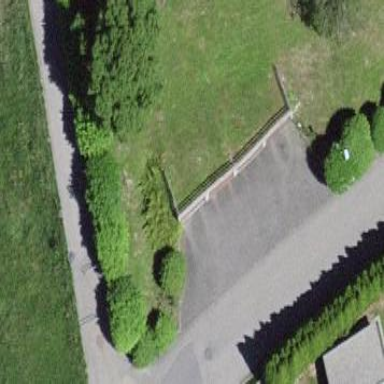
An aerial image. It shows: Group of garages.